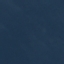
Land use / land cover: SeaLake